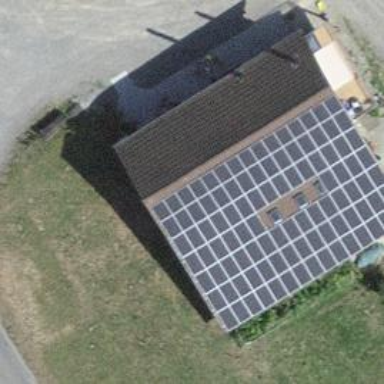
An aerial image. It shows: Solar photovoltaic panel generator.